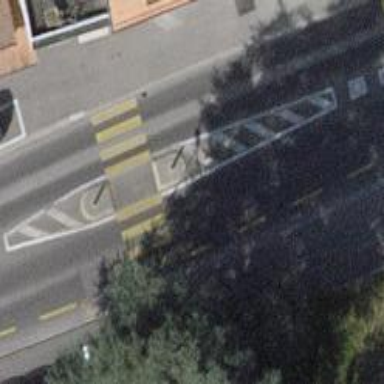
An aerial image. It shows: Marked footway crossing with asphalt surface. There is crossing island present.